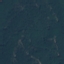
Land use / land cover class: Forest